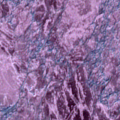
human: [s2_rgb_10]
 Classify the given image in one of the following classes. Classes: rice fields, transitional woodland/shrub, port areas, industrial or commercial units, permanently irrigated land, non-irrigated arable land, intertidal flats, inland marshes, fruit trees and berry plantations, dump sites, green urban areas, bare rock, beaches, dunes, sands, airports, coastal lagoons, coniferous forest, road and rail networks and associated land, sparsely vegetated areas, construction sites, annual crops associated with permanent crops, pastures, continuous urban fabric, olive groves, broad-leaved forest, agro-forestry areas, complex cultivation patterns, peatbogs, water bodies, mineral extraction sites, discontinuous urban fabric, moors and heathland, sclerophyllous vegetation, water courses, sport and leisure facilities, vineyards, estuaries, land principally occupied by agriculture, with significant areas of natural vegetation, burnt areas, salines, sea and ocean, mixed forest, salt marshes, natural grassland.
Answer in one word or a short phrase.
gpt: sea and ocean